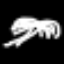
Label: palm tree